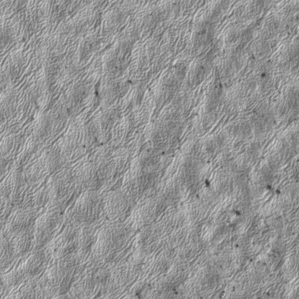
Label: frost